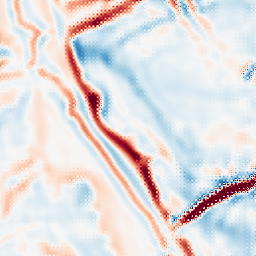
Category: multiscale
Decomposition family: log
Decomposition parameters: sigma: 5
Upsampling method: regularized
Upsampling parameters: scale: 2
lambda_reg: 0.1
Upsampling scale: 2